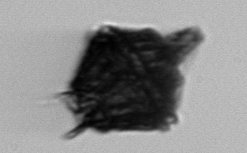
Label: Gonyaulax